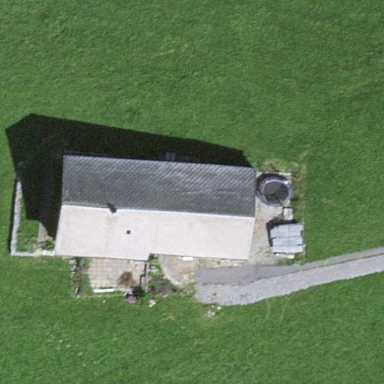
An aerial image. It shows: Farm building.